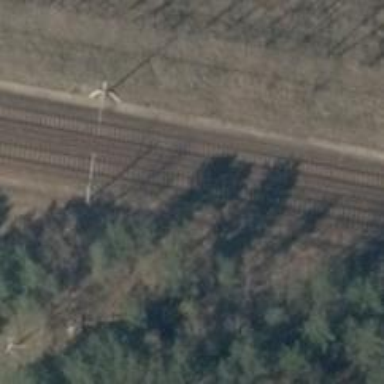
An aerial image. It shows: Railway signal.